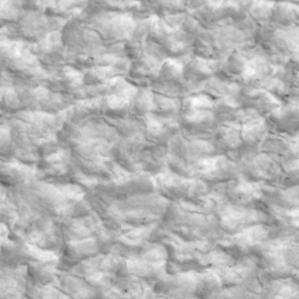
Label: non_frost